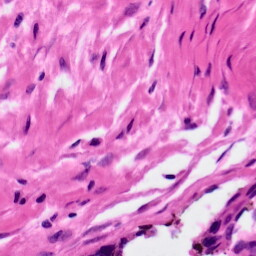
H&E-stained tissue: Ovarian